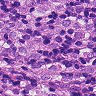
Metastatic tissue present: yes